Interaction volume radius: 5 \u00c5
Interaction volume height: 10 \u00c5
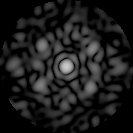
Disorder parameter: 0.6933